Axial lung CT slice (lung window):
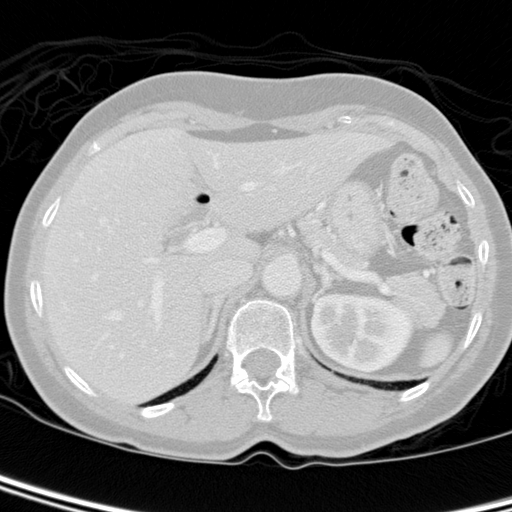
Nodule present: no